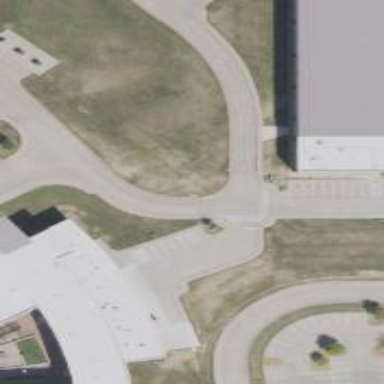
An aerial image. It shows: Parking space.